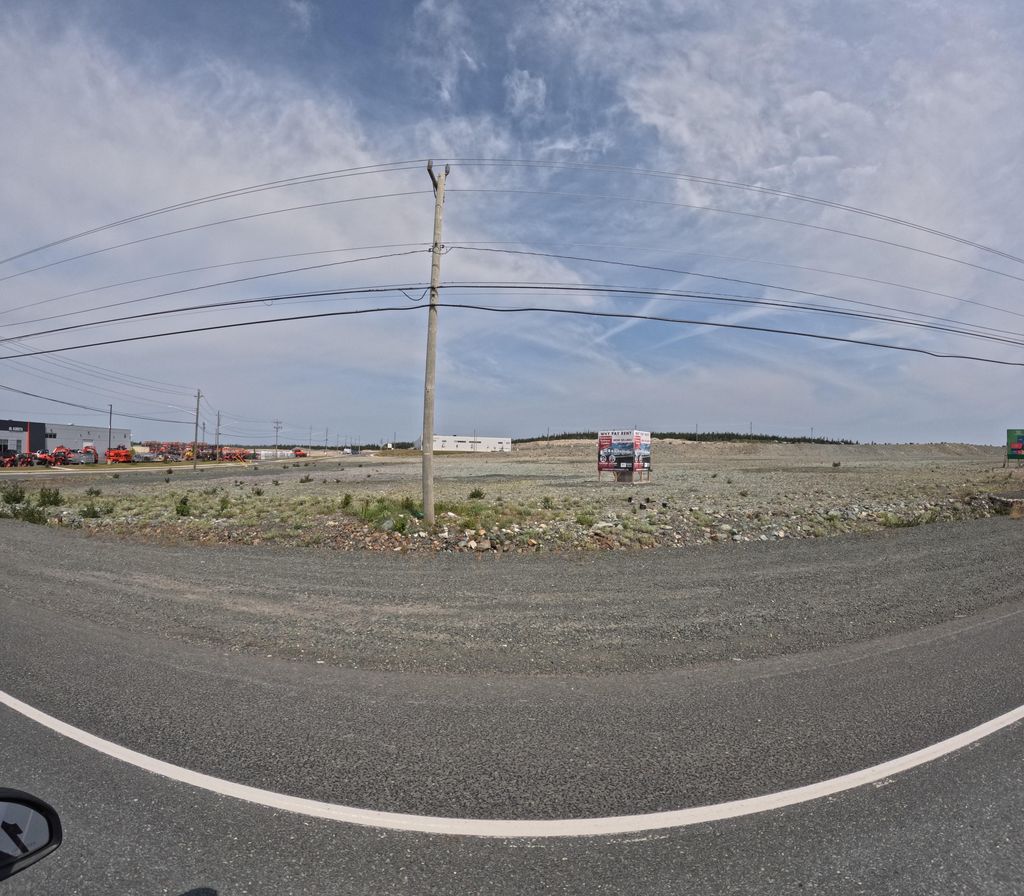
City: st_johns